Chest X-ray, AP view. Patient: 32 years old, sex F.
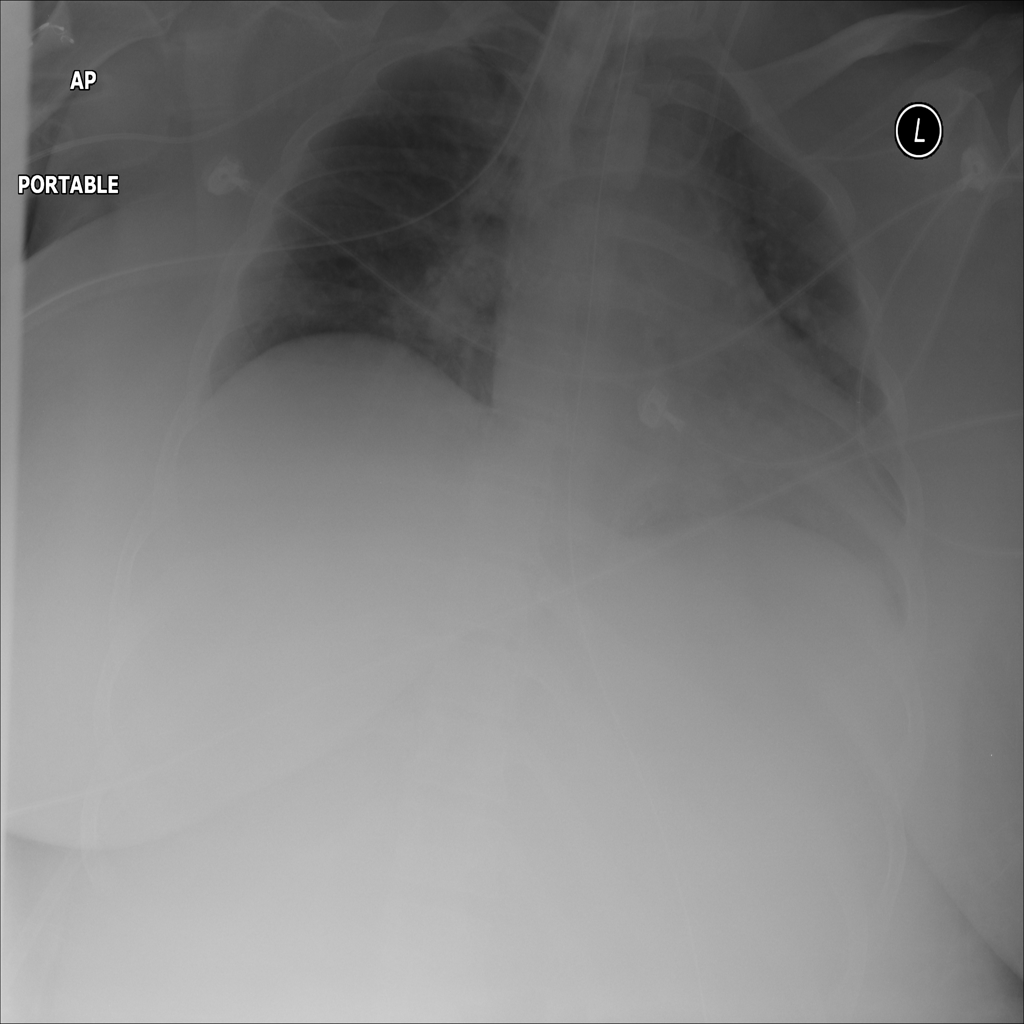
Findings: Infiltration